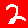
Digit: 2